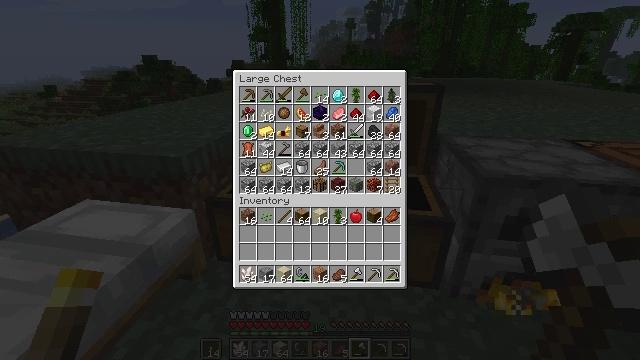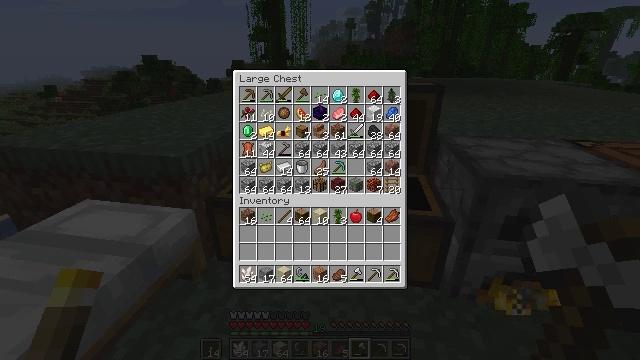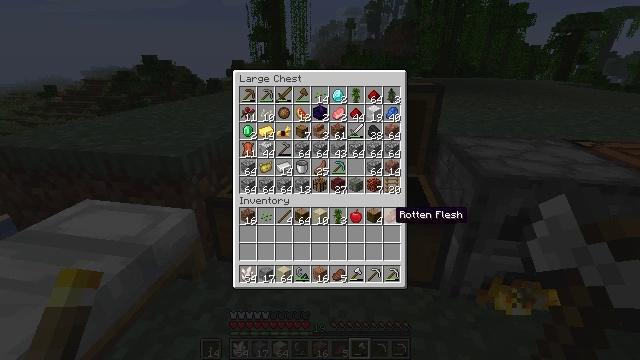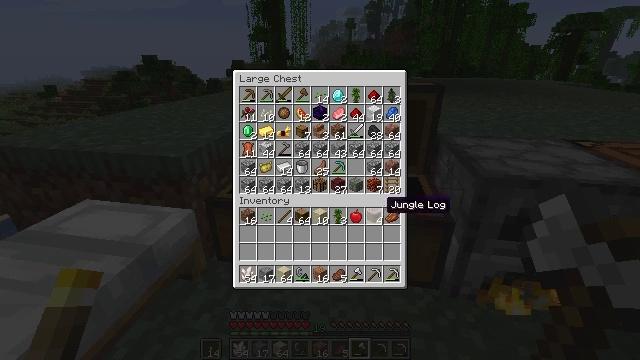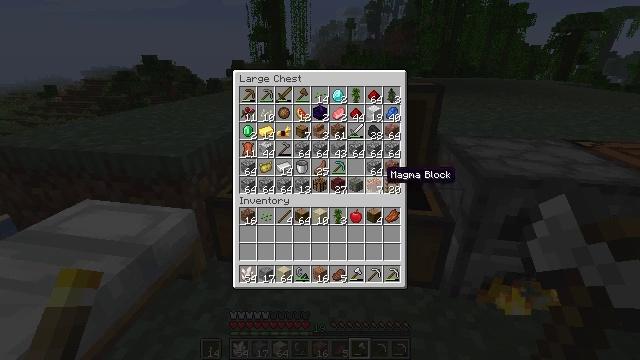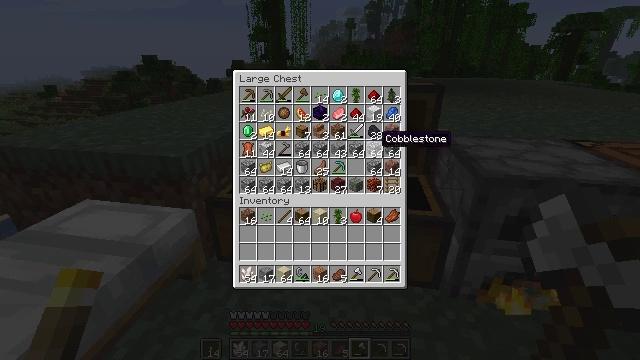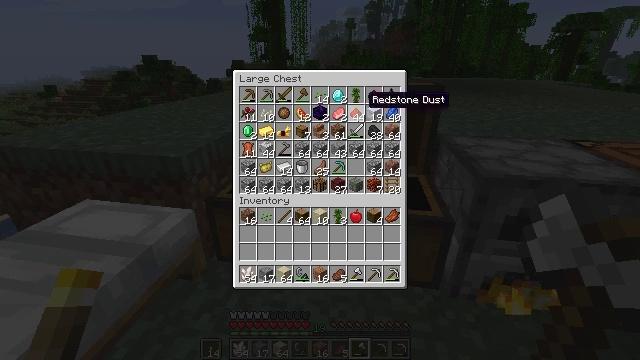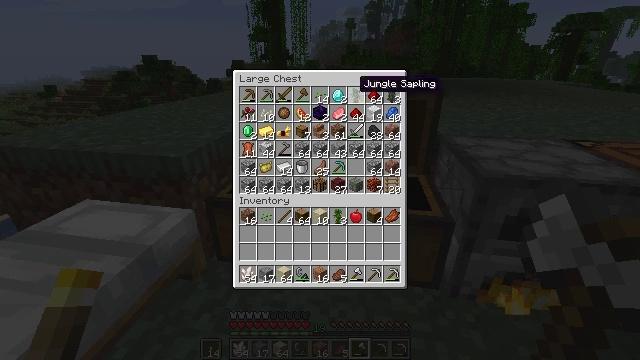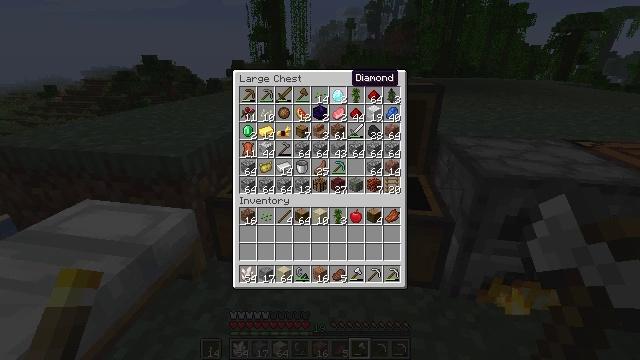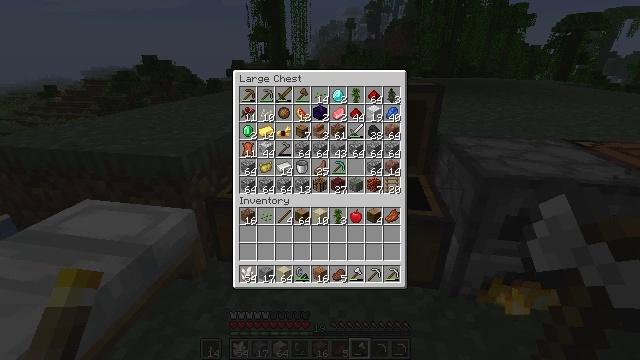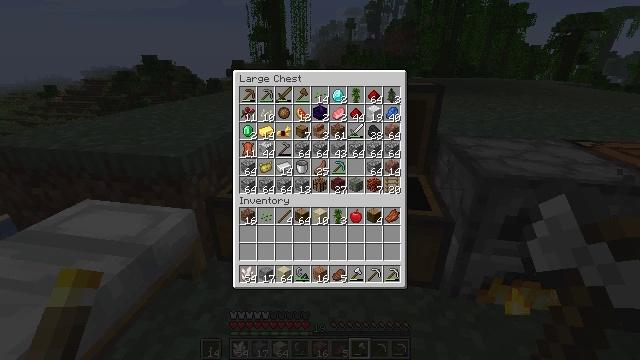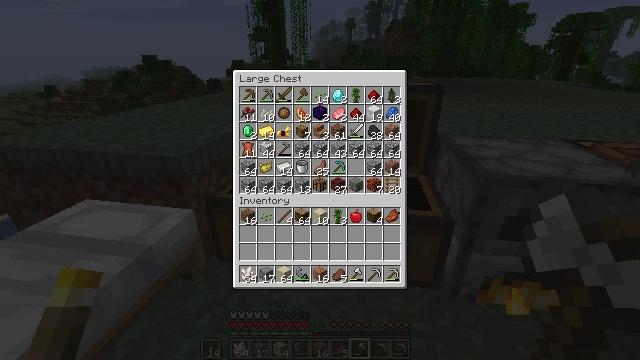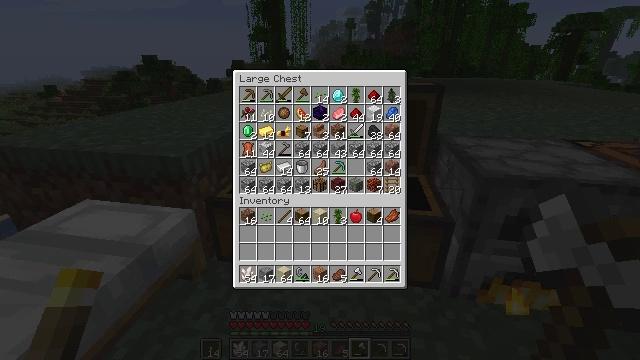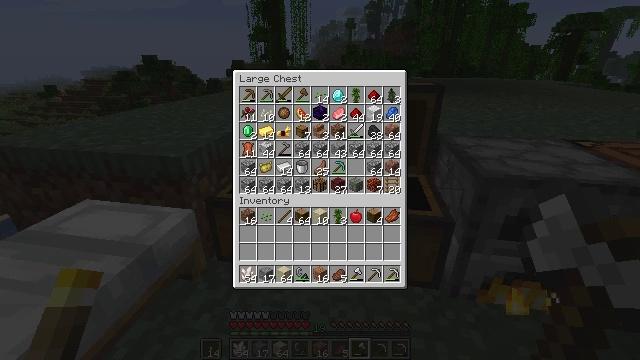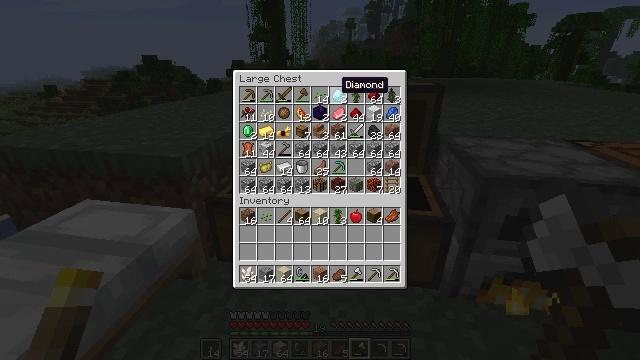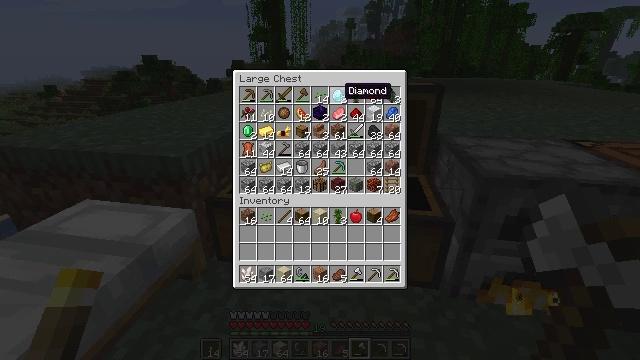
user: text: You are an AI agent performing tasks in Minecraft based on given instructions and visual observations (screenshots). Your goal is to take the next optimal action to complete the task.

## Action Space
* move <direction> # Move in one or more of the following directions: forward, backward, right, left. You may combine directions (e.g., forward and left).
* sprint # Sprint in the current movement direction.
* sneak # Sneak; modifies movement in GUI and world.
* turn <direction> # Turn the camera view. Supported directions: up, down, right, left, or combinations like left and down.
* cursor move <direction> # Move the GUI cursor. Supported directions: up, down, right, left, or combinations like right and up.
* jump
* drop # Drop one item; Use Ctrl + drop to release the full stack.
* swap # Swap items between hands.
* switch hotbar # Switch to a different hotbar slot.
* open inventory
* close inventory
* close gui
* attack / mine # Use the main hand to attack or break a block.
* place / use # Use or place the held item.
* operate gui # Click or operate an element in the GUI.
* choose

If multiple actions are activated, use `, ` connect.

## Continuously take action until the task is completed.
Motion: motion action
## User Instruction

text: Craft a diamond shovel with materials at the crafting table.
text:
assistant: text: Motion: no_op
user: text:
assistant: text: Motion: cursor move left and up
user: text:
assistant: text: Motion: cursor move left and up
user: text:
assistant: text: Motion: cursor move up
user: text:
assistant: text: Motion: cursor move up
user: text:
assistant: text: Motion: cursor move left and up
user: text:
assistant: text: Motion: cursor move left and up
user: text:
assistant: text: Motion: cursor move left
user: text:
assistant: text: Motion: cursor move left
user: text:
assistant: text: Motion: no_op
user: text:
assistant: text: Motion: no_op
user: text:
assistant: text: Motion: no_op
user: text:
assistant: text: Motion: no_op
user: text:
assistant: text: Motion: cursor move down
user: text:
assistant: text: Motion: no_op
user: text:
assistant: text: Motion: no_op
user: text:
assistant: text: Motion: no_op
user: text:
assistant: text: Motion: no_op
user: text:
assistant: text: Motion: no_op
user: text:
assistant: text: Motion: no_op
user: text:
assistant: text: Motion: no_op
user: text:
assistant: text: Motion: operate gui
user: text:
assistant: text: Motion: operate gui
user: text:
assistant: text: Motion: cursor move down
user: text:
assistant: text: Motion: cursor move down
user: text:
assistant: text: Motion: cursor move down
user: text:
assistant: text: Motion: cursor move down
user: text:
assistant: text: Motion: no_op
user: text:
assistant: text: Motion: cursor move down
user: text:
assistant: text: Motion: no_op